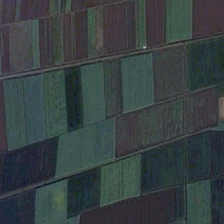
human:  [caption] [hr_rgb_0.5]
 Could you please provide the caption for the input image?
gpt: many pieces of farmlands are together .

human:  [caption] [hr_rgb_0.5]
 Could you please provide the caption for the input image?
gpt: many pieces of farmlands are together .

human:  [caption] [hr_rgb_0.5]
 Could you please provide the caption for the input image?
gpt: many pieces of farmlands are together .

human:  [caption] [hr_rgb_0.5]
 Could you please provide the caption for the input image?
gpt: many pieces of farmlands are together .

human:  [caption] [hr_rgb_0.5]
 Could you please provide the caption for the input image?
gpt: many pieces of farmlands are together .